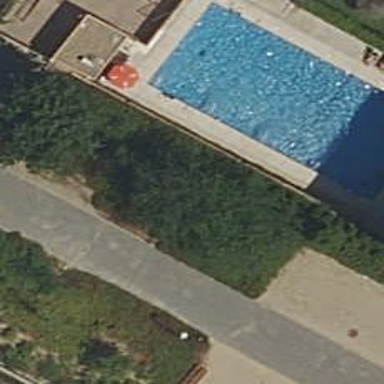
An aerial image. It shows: Swimming pool located in leisure land.